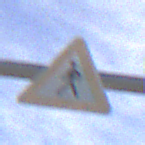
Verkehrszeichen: FussgaengerRechts
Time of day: MorningAfternoon
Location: Outdoor (RoadRail)
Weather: PartlyCloudy
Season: NotSpecified
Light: Natural